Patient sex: M
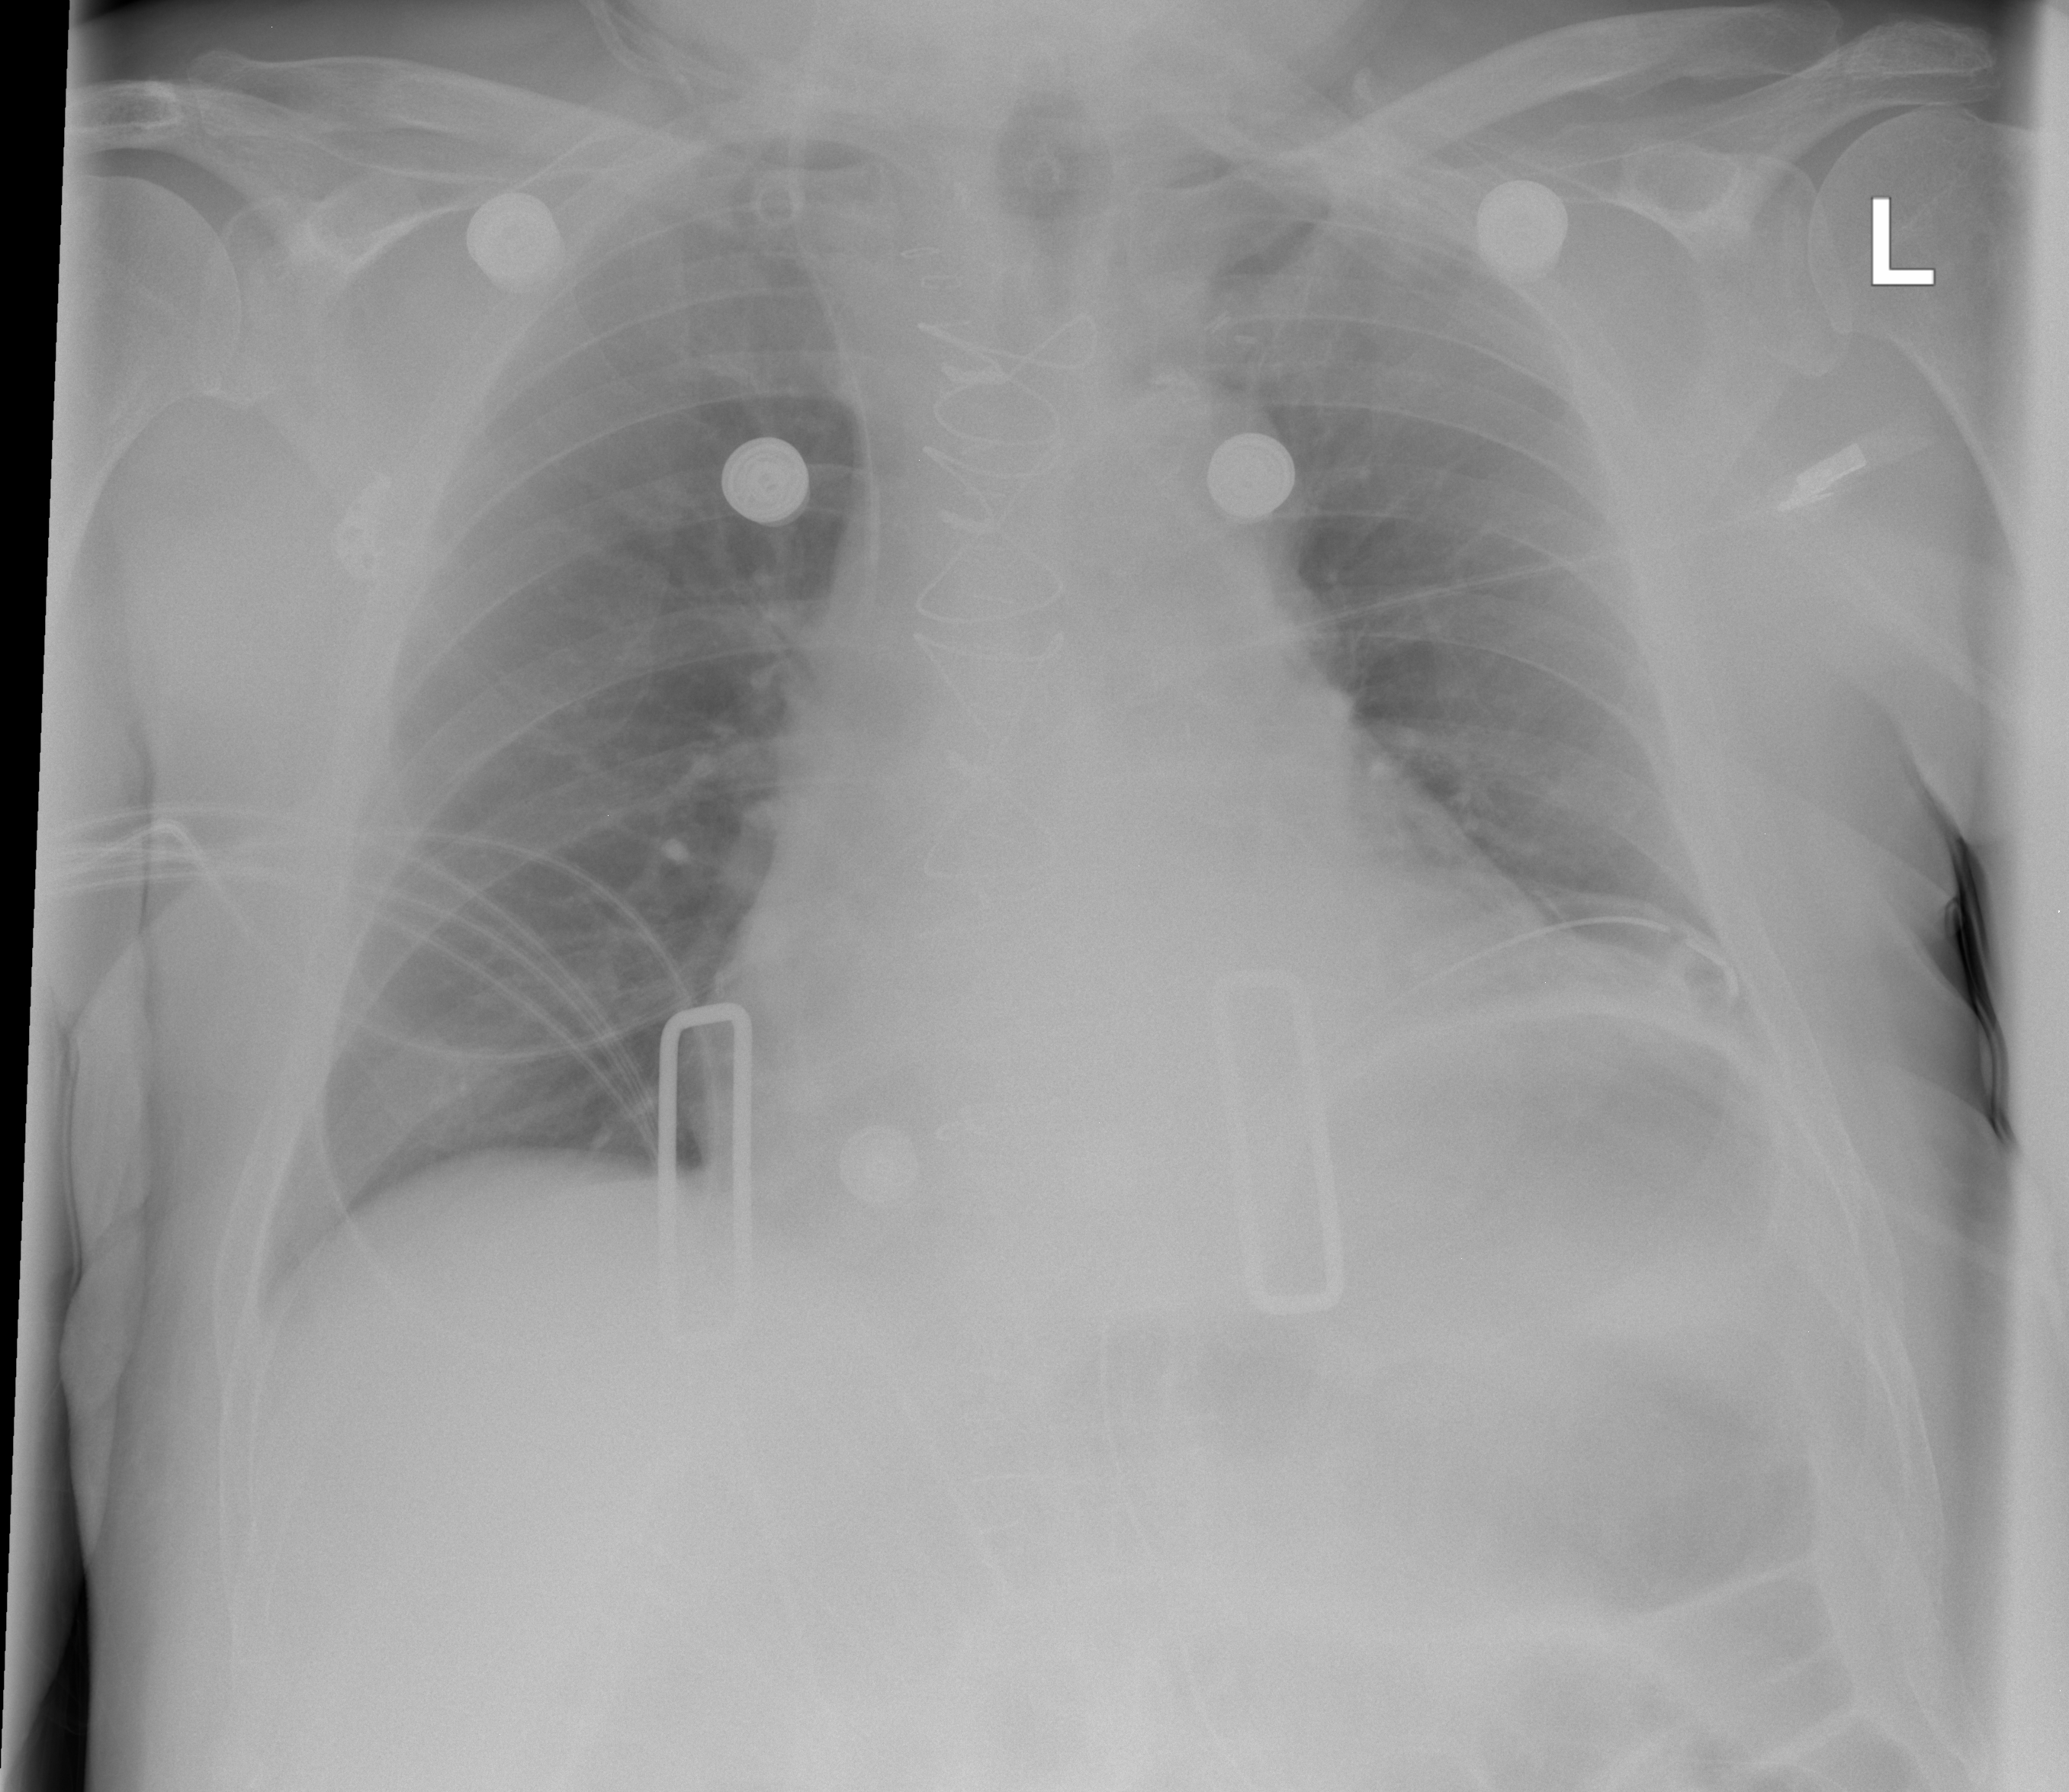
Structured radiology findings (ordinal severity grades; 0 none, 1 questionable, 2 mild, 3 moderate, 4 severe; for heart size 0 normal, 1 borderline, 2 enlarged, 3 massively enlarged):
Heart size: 2
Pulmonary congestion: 0
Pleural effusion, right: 0
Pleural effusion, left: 0
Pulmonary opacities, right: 0
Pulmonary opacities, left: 0
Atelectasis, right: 0
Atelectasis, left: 1